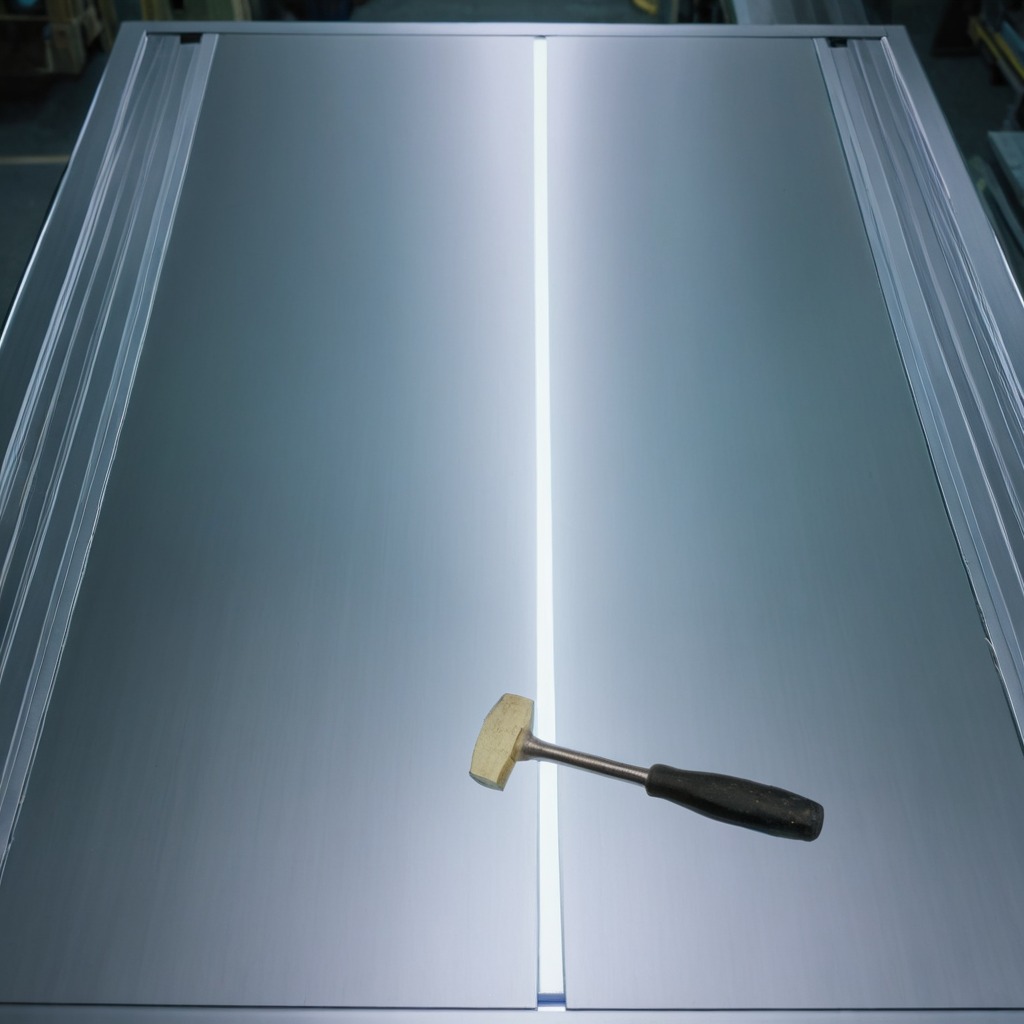
A hammer is lying on the metal table.